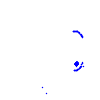
Particle: pion